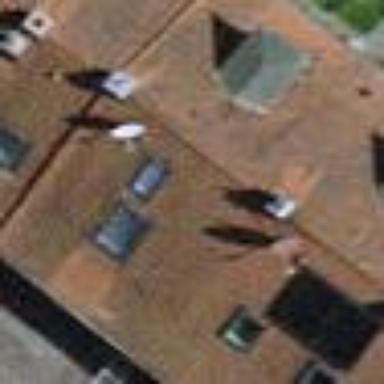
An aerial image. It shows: Terrace building.